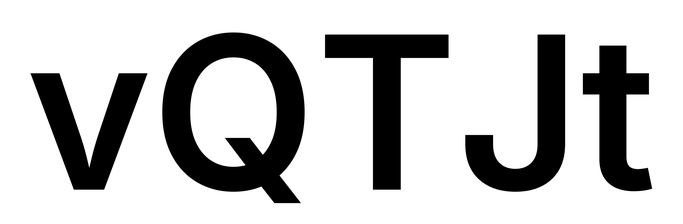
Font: Inter_SemiBold